Question: Extremely frustrated. I have diffs that look like this (going on and on for nearly the whole file, in nearly every file I edit):
even though I only modified one line. I have tried adjusting various 'core' git config settings like 'autocrlf', 'whitespace', and 'safecrlf'. I tried adding a 'git/info/attributes' file that contains '* -crlf' to try to ignore any line ending differences, in case that's the cause.
I seem to be the only one in my office having this issue despite having identical config settings. I'm using Vim, but I can't see that it would be causing this issue, but I'm the only one using it so that's the consensus, and I can't explain it.
Is there a way to eliminate these kinds of whitespace differences?
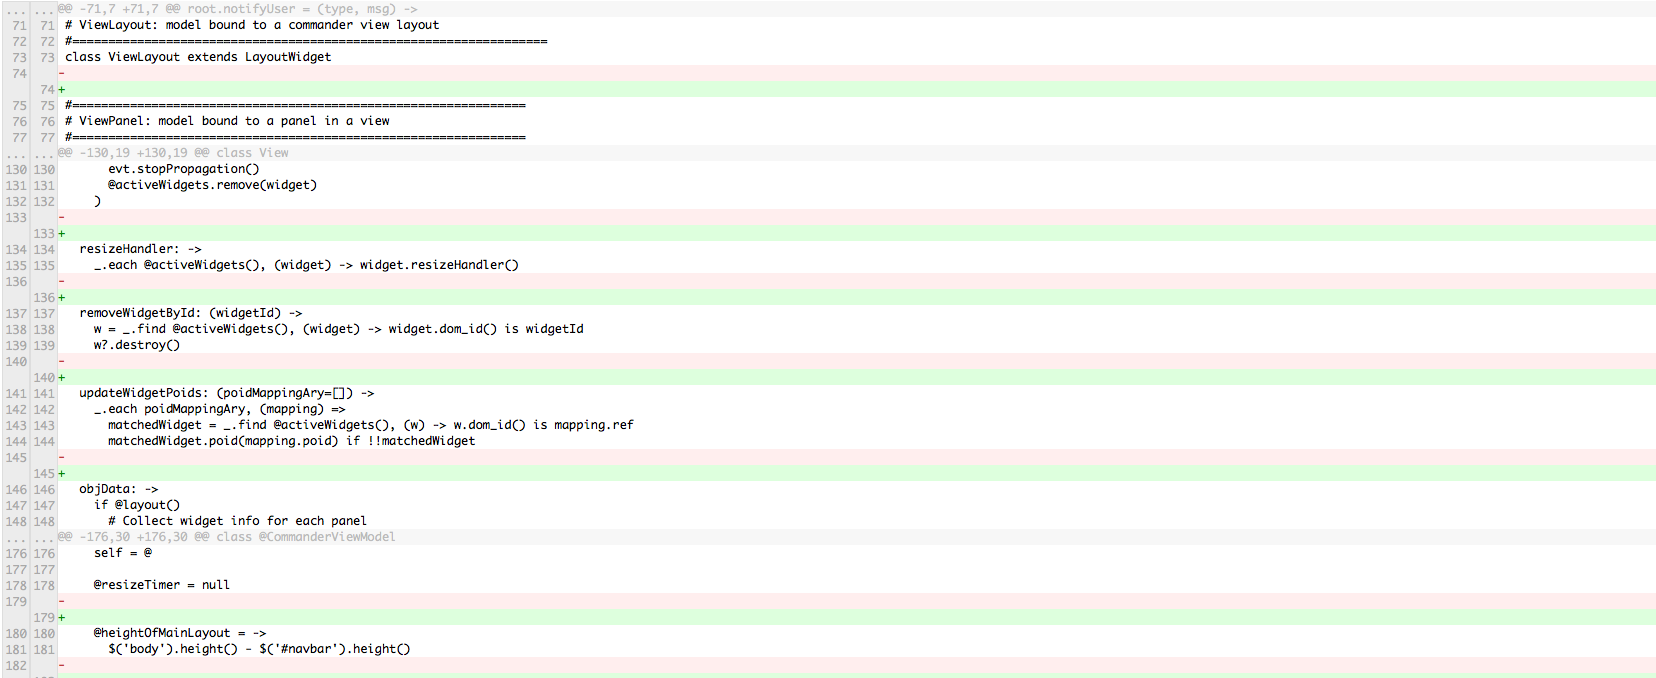
Answer: I'm not a Vim guy, but I know a few things about it, like it's very customizable, and has options for line endings, etc. Since these get introduced by just altering line of code, it seems to me that Vim might be "fixing" the lines you didn't knowingly alter, and git is just displaying the result of that.